Question: I'm having a strange issue with my swing GUI. I'm trying to make a refresh button clear a combo-box list to refresh the components. Its not working and I've probably just made some stupid mistake. Here's my code:
'''
public class GUI2 extends JFrame implements ActionListener {
/**
*
*/
private JPanel contentPane;
public JComboBox combobox;
public ReadJoystick stick;
private JButton refresh;
/**
* Launch the application.
*/
public static void main(String[] args) {
EventQueue.invokeLater(new Runnable() {
public void run() {
try {
GUI2 frame = new GUI2();
frame.setVisible(true);
} catch (Exception e) {
e.printStackTrace();
}
}
});
}
/**
* Create the frame.
*/
public GUI2() {
setDefaultCloseOperation(JFrame.EXIT_ON_CLOSE);
setBounds(100, 100, 450, 300);
contentPane = new JPanel();
contentPane.setLayout(new BorderLayout(0, 0));
contentPane.setBorder(new EmptyBorder(5, 5, 5, 5));
setContentPane(contentPane);
StickWidget Left = new StickWidget();
Left.setName("Left Stick");
contentPane.add(Left.draw(), BorderLayout.WEST);
StickWidget Right = new StickWidget();
Right.setName("Right Stick");
contentPane.add(Right.draw(), BorderLayout.EAST);
JPanel panel = new JPanel();
contentPane.add(panel, BorderLayout.CENTER);
panel.setLayout(new BorderLayout(0, 0));
JPanel panel_1 = new JPanel();
panel.add(panel_1, BorderLayout.NORTH);
ReadJoystick stick = new ReadJoystick();
JComboBox combobox = new JComboBox<Object>(stick.read().toArray());
combobox.setPrototypeDisplayValue("XXXXXXX");
panel_1.add(combobox);
JButton btnRefresh = new JButton("Refresh");
btnRefresh.addActionListener(this);
panel_1.add(btnRefresh);
}
public void actionPerformed(ActionEvent e) {
combobox.removeAll();
}
}
'''
This code currently reads the joysticks available to the computer and displays them in the combo-box list. Below is a picture of my current GUI:

Every time I press the refresh button it throws this error:
'''
typeException in thread "AWT-EventQueue-0" java.lang.NullPointerException
at xxxxxxxx.xxxxxx.xxxxxx.GUI2.actionPerformed(GUI2.java:74)
at javax.swing.AbstractButton.fireActionPerformed(AbstractButton.java:2018)
at javax.swing.AbstractButton$Handler.actionPerformed(AbstractButton.java:2341)
at javax.swing.DefaultButtonModel.fireActionPerformed(DefaultButtonModel.java:402)
at javax.swing.DefaultButtonModel.setPressed(DefaultButtonModel.java:259)
at javax.swing.plaf.basic.BasicButtonListener.mouseReleased(BasicButtonListener.java:252)
at java.awt.Component.processMouseEvent(Component.java:6516)
at javax.swing.JComponent.processMouseEvent(JComponent.java:3321)
at java.awt.Component.processEvent(Component.java:6281)
at java.awt.Container.processEvent(Container.java:2229)
at java.awt.Component.dispatchEventImpl(Component.java:4872)
at java.awt.Container.dispatchEventImpl(Container.java:2287)
at java.awt.Component.dispatchEvent(Component.java:4698)
at java.awt.LightweightDispatcher.retargetMouseEvent(Container.java:4832)
at java.awt.LightweightDispatcher.processMouseEvent(Container.java:4492)
at java.awt.LightweightDispatcher.dispatchEvent(Container.java:4422)
at java.awt.Container.dispatchEventImpl(Container.java:2273)
at java.awt.Window.dispatchEventImpl(Window.java:2719)
at java.awt.Component.dispatchEvent(Component.java:4698)
at java.awt.EventQueue.dispatchEventImpl(EventQueue.java:747)
at java.awt.EventQueue.access$300(EventQueue.java:103)
at java.awt.EventQueue$3.run(EventQueue.java:706)
at java.awt.EventQueue$3.run(EventQueue.java:704)
at java.security.AccessController.doPrivileged(Native Method)
at java.security.ProtectionDomain$1.doIntersectionPrivilege(ProtectionDomain.java:76)
at java.security.ProtectionDomain$1.doIntersectionPrivilege(ProtectionDomain.java:87)
at java.awt.EventQueue$4.run(EventQueue.java:720)
at java.awt.EventQueue$4.run(EventQueue.java:718)
at java.security.AccessController.doPrivileged(Native Method)
at java.security.ProtectionDomain$1.doIntersectionPrivilege(ProtectionDomain.java:76)
at java.awt.EventQueue.dispatchEvent(EventQueue.java:717)
at java.awt.EventDispatchThread.pumpOneEventForFilters(EventDispatchThread.java:242)
at java.awt.EventDispatchThread.pumpEventsForFilter(EventDispatchThread.java:161)
at java.awt.EventDispatchThread.pumpEventsForHierarchy(EventDispatchThread.java:150)
at java.awt.EventDispatchThread.pumpEvents(EventDispatchThread.java:146)
at java.awt.EventDispatchThread.pumpEvents(EventDispatchThread.java:138)
at java.awt.EventDispatchThread.run(EventDispatchThread.java:91)
'''
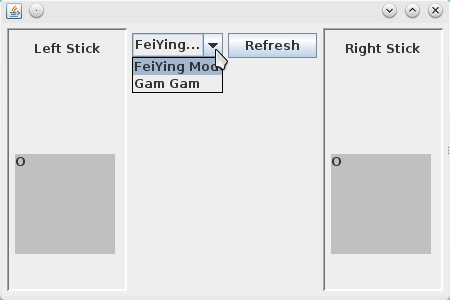
Answer: 'removeAll' is a method which is inherited from 'Container', which is intended to remove all the child component contained by a container...not really what you want to do.
Instead, you could use 'combobox.setModel(null)' or 'combobox.setModel(new DefaultComboBoxModel())' which will change the data/model which was backing the combobox previous to a empty version
Swing backs many of it's components with a separate "model", which makes it easy to switch out what is displayed by the views
The 'NullPointerException' is coming from the fact that you've shadowed your 'combobox' variable in your constructor
'''
public GUI2() {
//...
JComboBox combobox = new JComboBox<Object>(stick.read().toArray());
'''
This is leaving the class instance field as 'null', instead it should just read
'''
combobox = new JComboBox<Object>(stick.read().toArray());
'''
Have a look at <URL> for more details